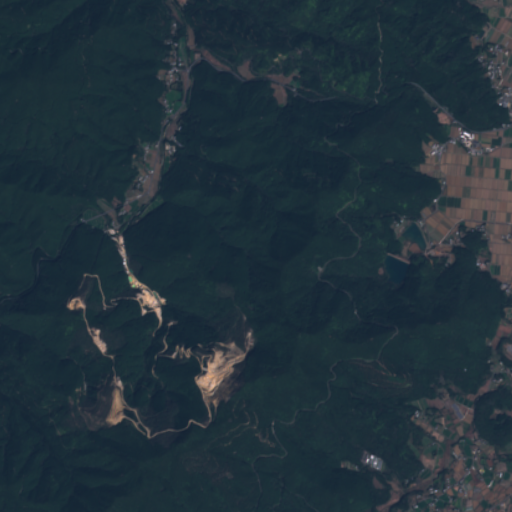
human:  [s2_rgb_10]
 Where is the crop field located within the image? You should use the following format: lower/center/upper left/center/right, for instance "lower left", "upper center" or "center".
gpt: The crop field is located in the upper right of the image.
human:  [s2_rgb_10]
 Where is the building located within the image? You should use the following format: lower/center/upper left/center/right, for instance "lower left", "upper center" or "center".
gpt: There is no building in the image.